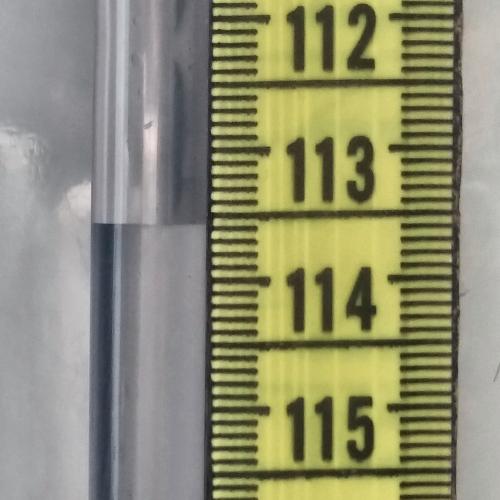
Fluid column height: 113.6 cm